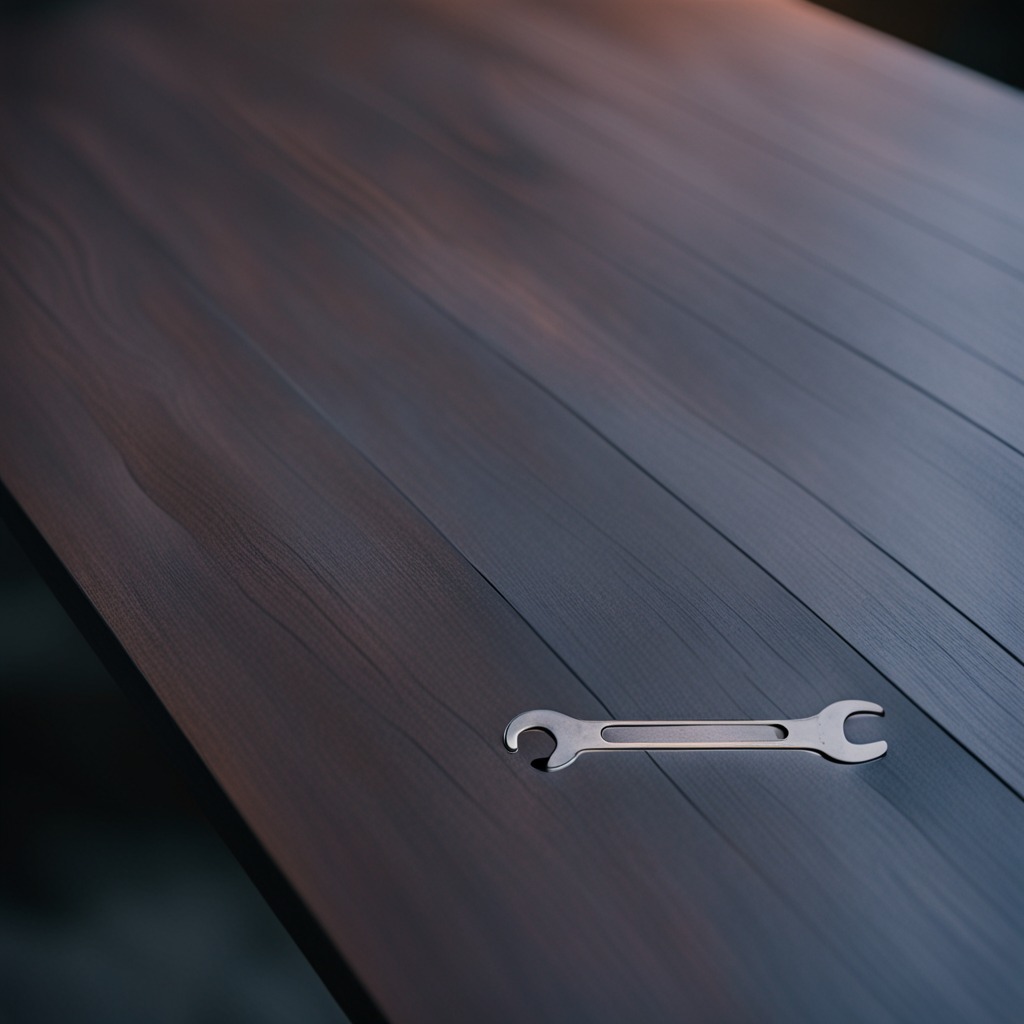
An old wrench lies on a table in a small garage.